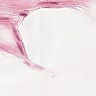
Metastatic tissue present: no